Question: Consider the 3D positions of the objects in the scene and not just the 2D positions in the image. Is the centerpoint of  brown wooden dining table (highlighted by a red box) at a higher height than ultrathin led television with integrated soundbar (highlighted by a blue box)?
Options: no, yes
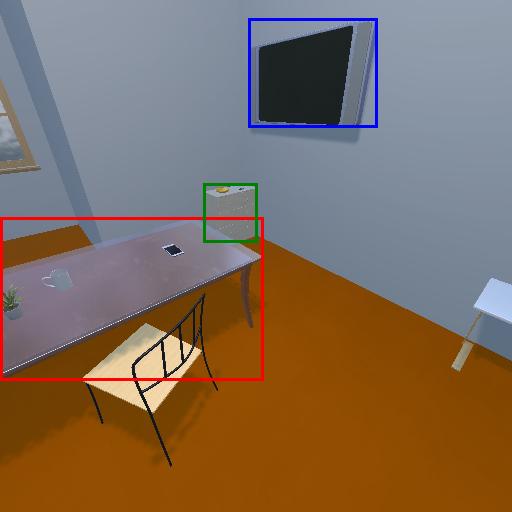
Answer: no